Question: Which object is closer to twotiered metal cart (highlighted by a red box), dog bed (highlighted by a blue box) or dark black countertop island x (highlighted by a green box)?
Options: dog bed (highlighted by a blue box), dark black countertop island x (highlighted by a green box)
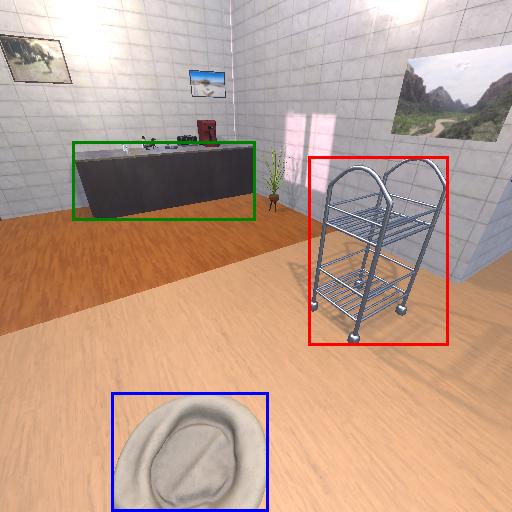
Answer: dog bed (highlighted by a blue box)